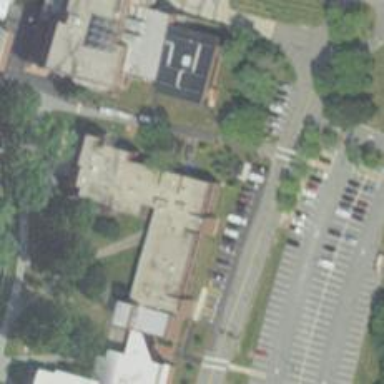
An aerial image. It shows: College building.